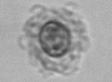
Label: Emiliania_huxleyi